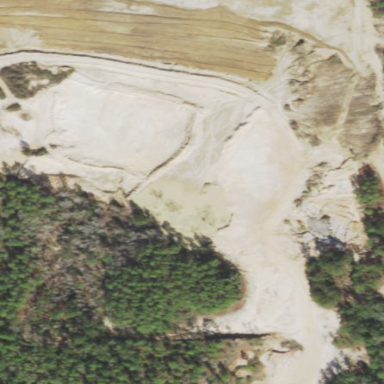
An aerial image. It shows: Brownfield area used for sand resource extraction.